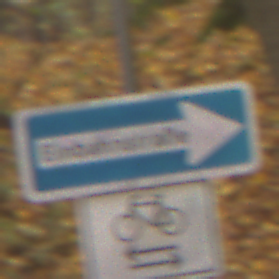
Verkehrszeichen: EinbahnstrasseRechtsweisend
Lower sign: RichtungsangabeDurchPfeile9
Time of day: MorningAfternoon
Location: Outdoor (Nature)
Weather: Overcast
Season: Autumn
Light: Natural